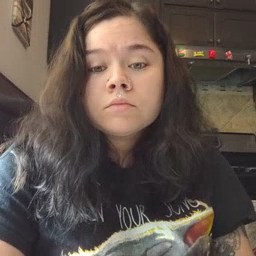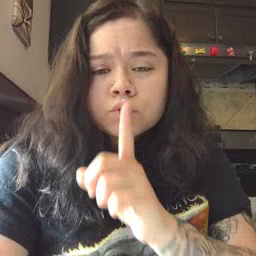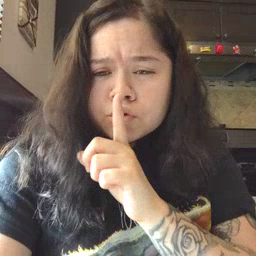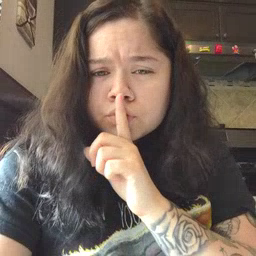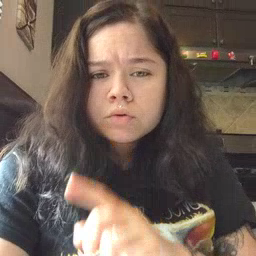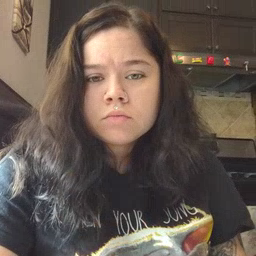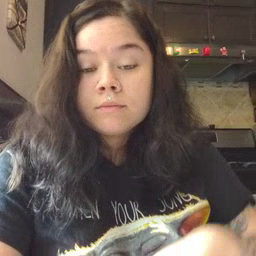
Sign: shhh